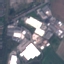
Label: Industrial